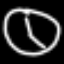
Label: clock